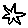
Label: star